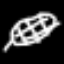
Label: leaf